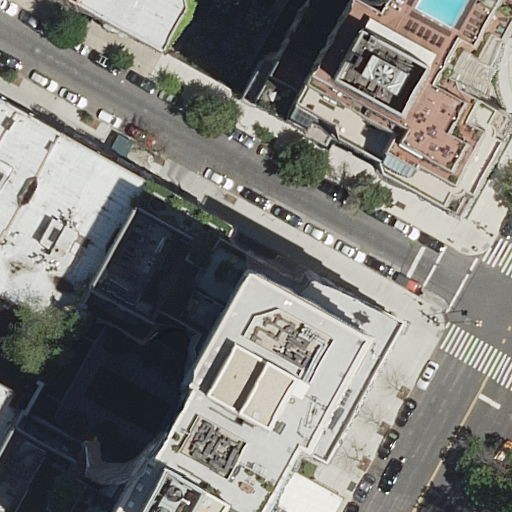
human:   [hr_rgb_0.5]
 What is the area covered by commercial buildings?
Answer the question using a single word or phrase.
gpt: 0m2

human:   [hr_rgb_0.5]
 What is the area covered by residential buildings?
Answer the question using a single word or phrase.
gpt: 4851m2

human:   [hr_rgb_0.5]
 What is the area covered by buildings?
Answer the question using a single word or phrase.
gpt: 4851m2

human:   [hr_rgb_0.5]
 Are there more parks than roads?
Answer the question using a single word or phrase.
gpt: no

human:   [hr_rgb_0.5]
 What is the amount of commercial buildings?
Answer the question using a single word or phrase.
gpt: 0

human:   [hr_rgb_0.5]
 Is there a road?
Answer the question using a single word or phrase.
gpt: yes

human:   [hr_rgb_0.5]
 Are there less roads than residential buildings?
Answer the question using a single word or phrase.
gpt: no

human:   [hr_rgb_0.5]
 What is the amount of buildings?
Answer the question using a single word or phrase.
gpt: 7

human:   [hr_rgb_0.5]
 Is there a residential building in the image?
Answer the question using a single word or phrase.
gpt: yes

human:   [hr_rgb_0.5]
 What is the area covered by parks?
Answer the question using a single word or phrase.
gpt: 0m2

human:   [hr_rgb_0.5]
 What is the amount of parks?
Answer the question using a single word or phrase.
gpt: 1

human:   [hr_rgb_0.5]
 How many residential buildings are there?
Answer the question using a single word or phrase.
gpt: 7

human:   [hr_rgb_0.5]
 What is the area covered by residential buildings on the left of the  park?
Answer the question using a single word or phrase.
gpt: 3432m2

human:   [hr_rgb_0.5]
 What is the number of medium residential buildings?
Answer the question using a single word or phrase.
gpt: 2

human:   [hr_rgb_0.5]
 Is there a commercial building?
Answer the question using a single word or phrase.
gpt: no

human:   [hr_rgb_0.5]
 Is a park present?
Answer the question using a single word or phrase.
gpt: yes

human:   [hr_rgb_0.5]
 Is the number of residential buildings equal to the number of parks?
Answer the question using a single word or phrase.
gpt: no

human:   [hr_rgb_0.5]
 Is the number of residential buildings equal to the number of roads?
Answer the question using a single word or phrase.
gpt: no

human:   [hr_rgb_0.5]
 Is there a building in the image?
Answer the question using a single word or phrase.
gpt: yes

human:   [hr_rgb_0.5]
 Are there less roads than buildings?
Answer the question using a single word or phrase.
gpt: no

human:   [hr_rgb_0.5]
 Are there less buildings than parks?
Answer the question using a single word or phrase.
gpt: no

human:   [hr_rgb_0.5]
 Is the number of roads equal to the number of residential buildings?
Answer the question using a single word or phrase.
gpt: no

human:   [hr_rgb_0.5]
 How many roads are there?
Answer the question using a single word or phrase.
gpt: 8

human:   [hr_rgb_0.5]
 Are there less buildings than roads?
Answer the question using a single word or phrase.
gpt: yes

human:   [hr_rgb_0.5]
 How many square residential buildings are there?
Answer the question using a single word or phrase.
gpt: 0

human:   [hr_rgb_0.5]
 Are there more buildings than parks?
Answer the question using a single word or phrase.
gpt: yes

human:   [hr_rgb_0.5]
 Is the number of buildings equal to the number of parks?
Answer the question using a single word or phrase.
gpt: no

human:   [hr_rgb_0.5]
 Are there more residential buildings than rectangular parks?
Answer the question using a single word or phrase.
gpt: yes

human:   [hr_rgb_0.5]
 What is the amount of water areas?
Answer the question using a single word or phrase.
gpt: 0

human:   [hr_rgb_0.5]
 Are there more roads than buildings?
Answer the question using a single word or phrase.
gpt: yes

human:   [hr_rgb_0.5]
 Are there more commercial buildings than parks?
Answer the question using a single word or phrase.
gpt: no

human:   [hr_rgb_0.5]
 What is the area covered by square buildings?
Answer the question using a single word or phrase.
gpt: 0m2

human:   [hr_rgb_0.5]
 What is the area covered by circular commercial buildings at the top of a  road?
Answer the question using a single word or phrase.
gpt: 0m2

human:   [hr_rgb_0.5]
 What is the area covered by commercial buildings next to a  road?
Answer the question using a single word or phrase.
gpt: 0m2

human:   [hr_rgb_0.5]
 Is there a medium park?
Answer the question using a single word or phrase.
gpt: no

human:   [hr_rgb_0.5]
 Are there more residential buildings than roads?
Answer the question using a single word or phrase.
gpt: no

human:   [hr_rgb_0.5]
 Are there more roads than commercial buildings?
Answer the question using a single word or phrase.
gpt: yes

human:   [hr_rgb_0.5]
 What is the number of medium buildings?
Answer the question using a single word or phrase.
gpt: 2

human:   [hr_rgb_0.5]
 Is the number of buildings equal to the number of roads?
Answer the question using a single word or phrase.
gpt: no

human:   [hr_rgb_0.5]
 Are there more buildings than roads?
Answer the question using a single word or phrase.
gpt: no

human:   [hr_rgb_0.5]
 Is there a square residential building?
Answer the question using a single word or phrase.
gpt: no

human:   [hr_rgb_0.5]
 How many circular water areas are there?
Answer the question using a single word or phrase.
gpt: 0

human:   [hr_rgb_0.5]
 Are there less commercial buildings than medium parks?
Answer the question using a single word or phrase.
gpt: no

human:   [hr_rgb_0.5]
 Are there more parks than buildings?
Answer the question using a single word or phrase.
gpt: no

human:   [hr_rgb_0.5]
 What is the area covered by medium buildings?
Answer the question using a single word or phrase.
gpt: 307m2

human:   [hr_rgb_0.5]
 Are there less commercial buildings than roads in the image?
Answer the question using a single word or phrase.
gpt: yes

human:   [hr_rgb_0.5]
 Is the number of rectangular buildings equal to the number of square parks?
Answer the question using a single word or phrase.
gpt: no

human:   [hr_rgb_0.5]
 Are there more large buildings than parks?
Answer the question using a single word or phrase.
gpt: yes

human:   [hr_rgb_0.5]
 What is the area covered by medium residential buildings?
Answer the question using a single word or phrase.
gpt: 307m2

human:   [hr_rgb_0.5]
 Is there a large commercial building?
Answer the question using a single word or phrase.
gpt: no

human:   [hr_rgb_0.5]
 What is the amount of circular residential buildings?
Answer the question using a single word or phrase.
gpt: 0

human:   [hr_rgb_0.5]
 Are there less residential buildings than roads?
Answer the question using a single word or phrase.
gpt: yes

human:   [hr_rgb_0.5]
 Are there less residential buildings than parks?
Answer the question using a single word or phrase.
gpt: no

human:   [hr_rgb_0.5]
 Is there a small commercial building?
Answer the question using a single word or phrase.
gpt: no

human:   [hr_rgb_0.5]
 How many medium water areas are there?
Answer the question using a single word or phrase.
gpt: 0

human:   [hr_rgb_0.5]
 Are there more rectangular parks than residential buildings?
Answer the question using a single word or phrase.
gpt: no

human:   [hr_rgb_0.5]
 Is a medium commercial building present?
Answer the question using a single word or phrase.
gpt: no

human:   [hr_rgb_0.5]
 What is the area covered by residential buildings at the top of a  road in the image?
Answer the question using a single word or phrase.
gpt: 2427m2

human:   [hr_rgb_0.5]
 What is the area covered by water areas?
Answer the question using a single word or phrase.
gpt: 0m2

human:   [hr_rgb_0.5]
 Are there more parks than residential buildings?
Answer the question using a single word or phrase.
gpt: no

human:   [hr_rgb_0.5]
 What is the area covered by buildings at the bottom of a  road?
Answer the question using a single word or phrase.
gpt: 2453m2

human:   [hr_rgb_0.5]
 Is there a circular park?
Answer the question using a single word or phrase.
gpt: no

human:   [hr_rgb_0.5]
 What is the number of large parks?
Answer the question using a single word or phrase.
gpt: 0

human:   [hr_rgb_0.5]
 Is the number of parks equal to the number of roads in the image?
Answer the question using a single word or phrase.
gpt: no